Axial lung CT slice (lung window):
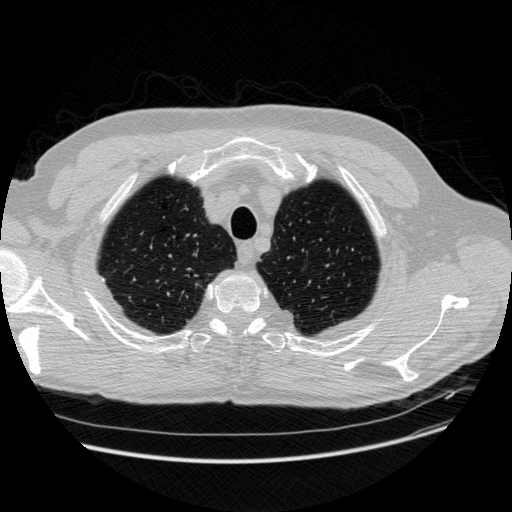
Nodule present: no